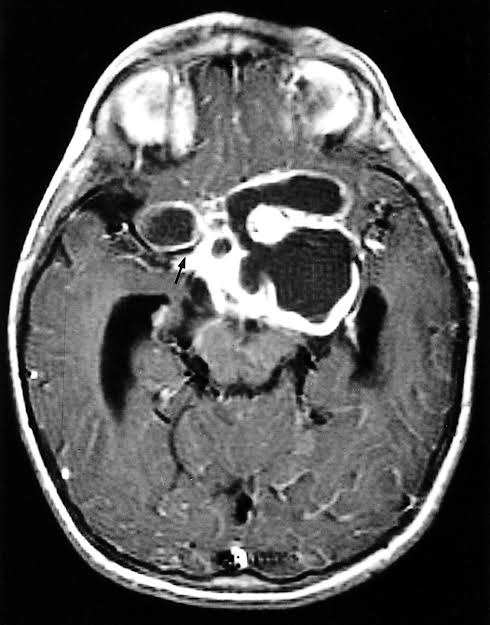
Label: glioma